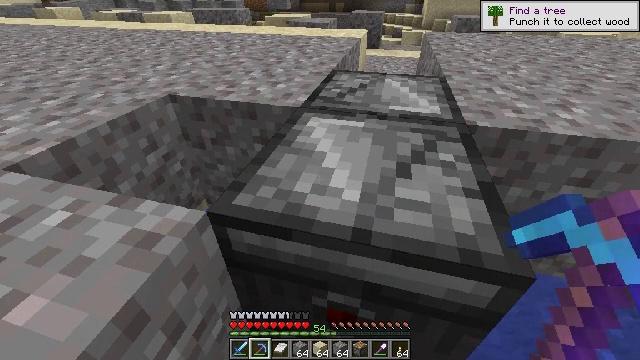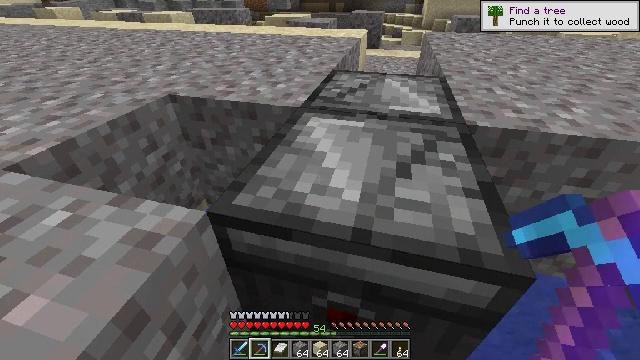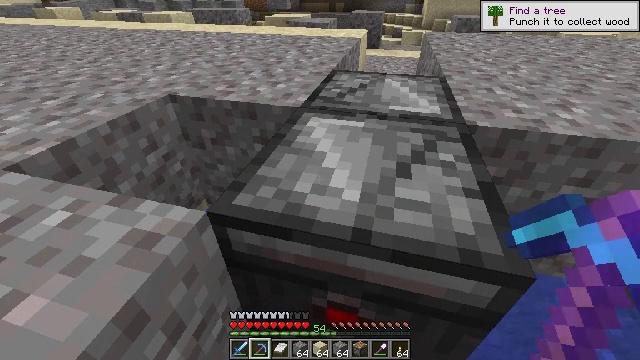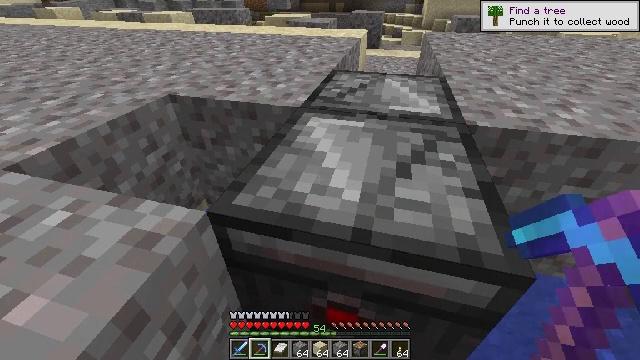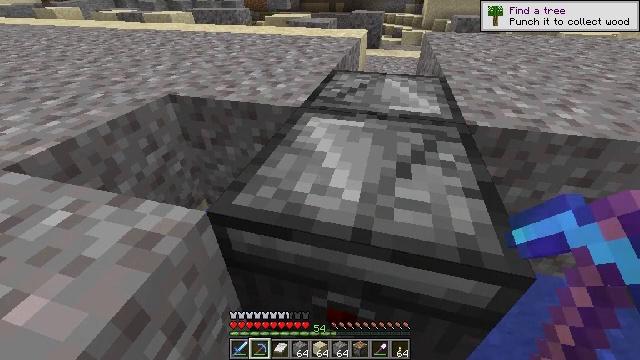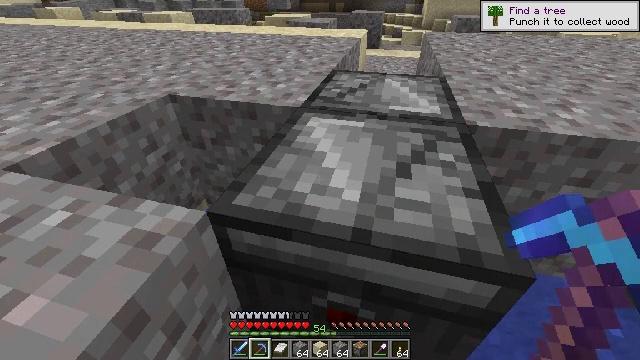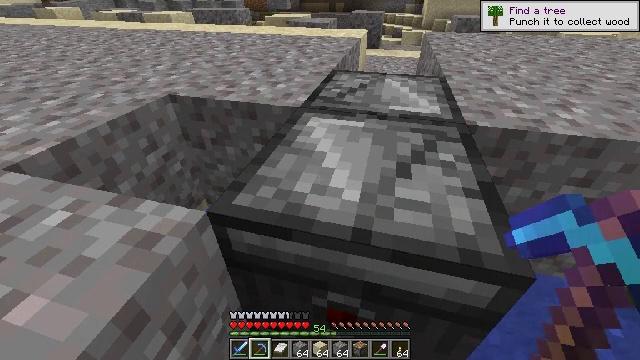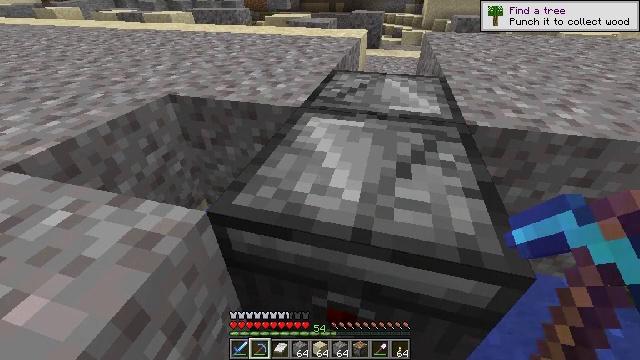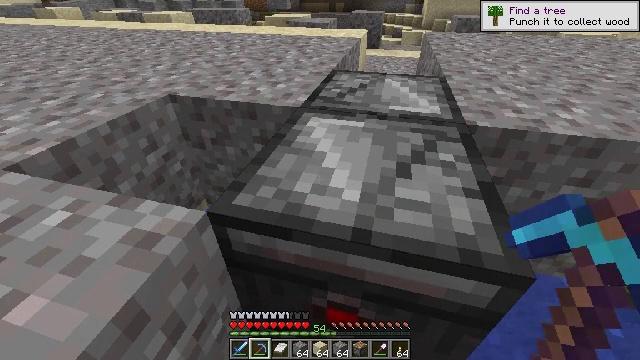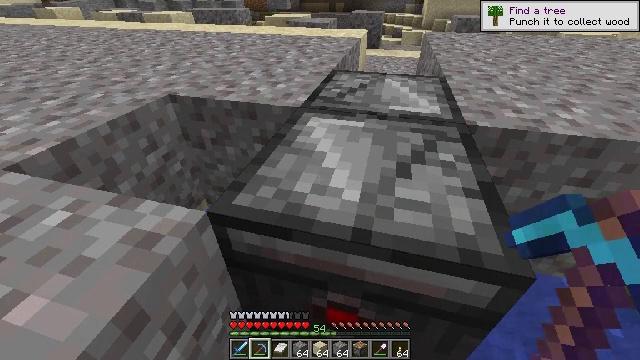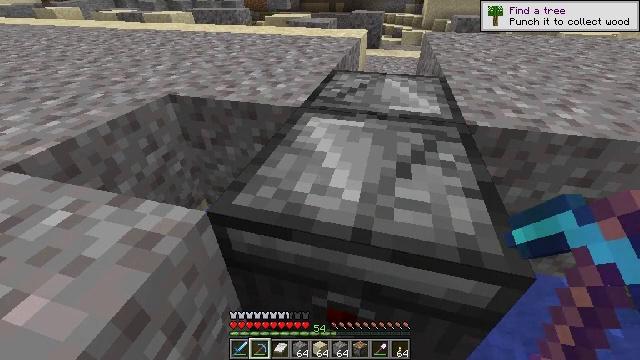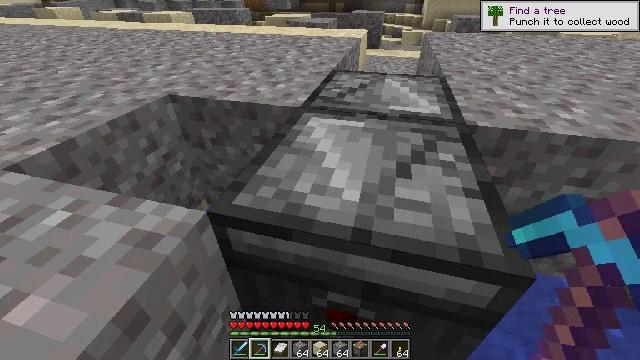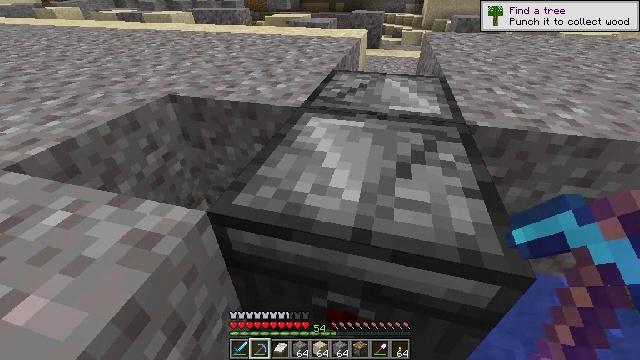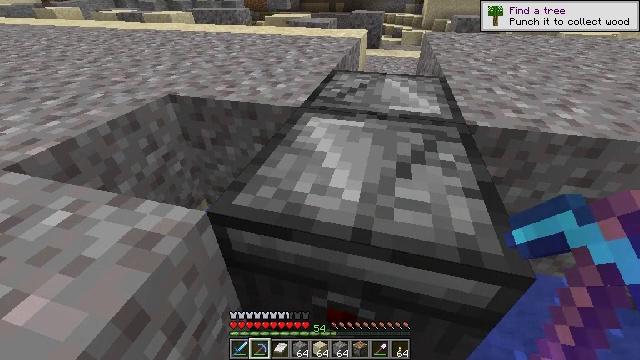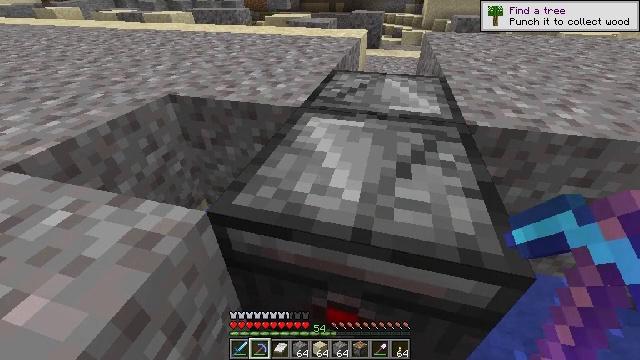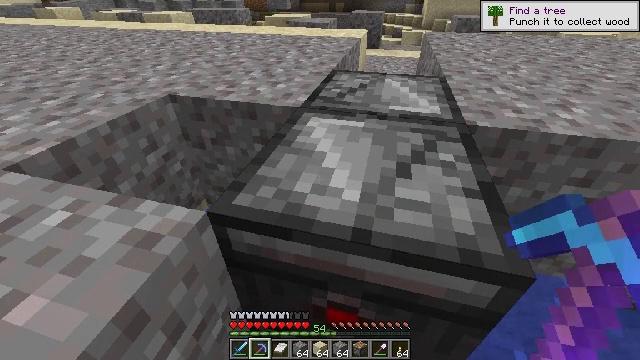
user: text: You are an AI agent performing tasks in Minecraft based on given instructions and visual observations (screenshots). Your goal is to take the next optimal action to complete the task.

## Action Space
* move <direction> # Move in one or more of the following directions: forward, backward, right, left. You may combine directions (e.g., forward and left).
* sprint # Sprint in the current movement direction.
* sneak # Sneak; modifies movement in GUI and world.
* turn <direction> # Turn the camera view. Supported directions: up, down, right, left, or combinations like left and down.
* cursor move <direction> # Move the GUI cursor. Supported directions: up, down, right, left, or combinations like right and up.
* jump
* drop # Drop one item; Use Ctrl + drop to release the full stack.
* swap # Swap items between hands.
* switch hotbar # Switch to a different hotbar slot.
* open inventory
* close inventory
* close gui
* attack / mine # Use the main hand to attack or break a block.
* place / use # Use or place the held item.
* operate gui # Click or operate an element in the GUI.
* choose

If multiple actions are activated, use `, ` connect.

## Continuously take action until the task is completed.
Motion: motion action
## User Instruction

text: Mine the observer block.
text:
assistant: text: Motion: no_op
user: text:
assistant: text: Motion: no_op
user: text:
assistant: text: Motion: no_op
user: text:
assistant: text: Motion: no_op
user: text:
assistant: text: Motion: no_op
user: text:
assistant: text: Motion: no_op
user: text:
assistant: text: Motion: no_op
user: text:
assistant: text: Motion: no_op
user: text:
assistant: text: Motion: no_op
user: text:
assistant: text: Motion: no_op
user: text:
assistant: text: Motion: no_op
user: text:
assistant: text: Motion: no_op
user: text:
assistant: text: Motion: no_op
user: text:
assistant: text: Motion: no_op
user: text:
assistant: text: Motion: no_op
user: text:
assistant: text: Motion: no_op
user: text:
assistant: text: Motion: no_op
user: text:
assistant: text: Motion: no_op
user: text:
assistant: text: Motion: no_op
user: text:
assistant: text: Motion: no_op
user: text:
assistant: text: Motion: no_op
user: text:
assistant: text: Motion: turn left
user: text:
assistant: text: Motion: turn left
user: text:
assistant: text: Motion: no_op
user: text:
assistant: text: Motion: no_op
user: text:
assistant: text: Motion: attack / mine
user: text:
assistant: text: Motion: turn right and up, attack / mine
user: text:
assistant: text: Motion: turn right and up, attack / mine
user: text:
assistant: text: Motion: turn right and up, attack / mine
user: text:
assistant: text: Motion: turn right and up, attack / mine